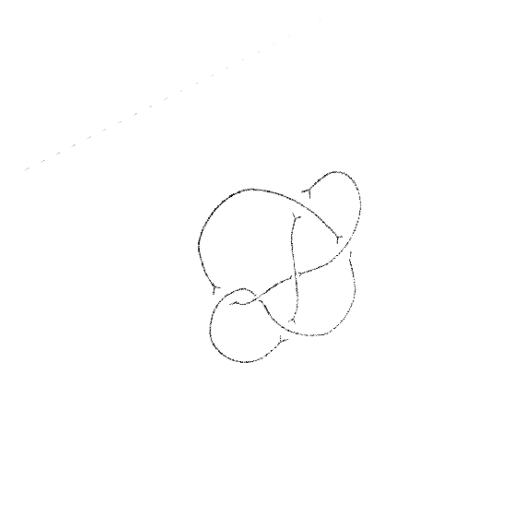
Crossing number: 6